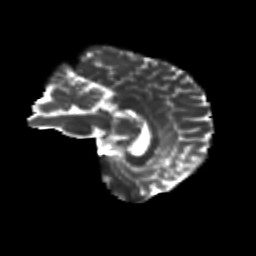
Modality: T2w
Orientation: sagittal
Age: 39
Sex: male
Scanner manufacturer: siemens
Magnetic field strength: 3 T
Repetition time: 8.6 s
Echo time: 0.095 s